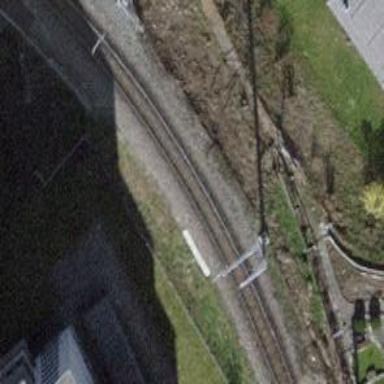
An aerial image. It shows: Narrow-gauge railway with electrified contact line.